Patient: sex M, age 72
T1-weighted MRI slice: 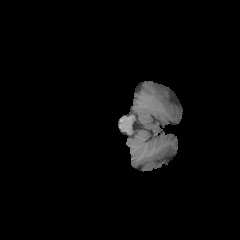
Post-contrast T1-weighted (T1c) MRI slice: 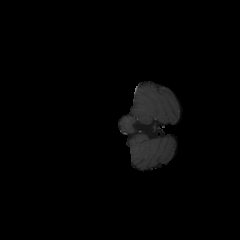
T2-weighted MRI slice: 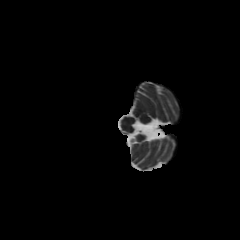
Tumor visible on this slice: no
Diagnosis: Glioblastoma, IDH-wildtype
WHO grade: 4